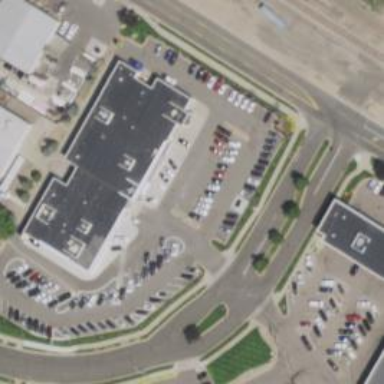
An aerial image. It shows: Car shop building.